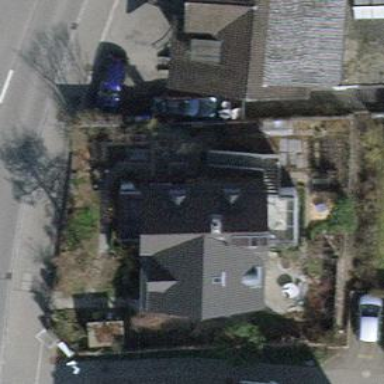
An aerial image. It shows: Detached building with gabled roof.